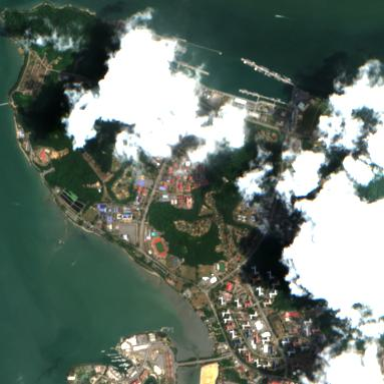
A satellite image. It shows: Naval base located in military neighborhood.